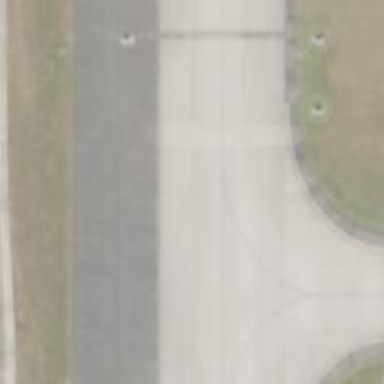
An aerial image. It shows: View of taxiway at the airport.